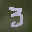
Label: 3